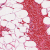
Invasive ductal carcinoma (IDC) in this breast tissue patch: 0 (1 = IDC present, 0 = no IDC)